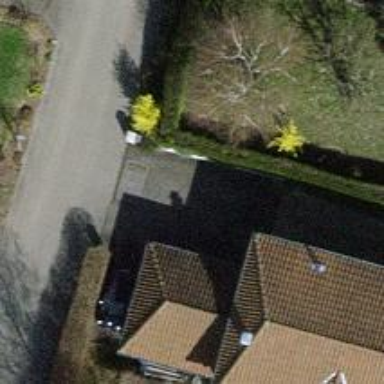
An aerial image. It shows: Hedge barrier.